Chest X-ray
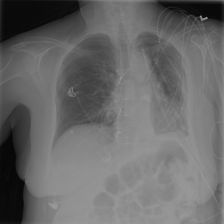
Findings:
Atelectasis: negative
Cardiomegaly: negative
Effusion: negative
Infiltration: negative
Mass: negative
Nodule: negative
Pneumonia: negative
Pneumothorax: positive
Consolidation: negative
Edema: negative
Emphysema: negative
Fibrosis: negative
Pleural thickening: negative
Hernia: negative